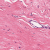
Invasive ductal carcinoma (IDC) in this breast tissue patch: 0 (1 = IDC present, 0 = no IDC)